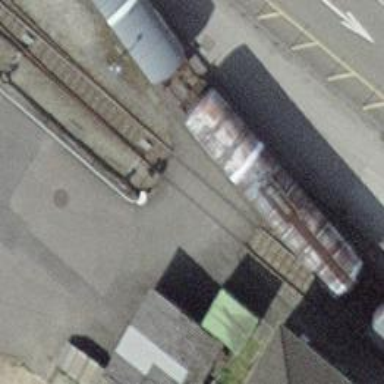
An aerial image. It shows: Railway spur service.